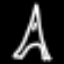
Label: The Eiffel Tower